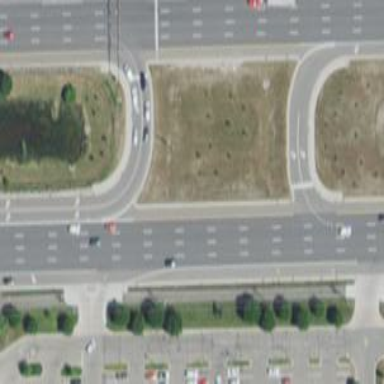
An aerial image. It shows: Trunk link highway with asphalt surface.